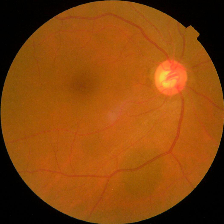
Diabetic retinopathy grade: No DR